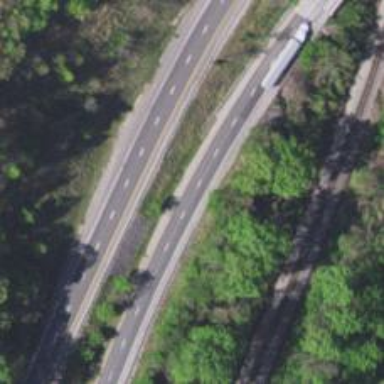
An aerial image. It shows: This image shows trunk highway that functions as expressway.